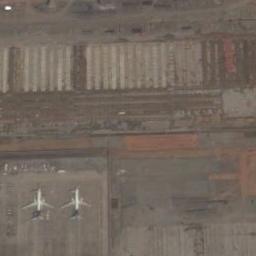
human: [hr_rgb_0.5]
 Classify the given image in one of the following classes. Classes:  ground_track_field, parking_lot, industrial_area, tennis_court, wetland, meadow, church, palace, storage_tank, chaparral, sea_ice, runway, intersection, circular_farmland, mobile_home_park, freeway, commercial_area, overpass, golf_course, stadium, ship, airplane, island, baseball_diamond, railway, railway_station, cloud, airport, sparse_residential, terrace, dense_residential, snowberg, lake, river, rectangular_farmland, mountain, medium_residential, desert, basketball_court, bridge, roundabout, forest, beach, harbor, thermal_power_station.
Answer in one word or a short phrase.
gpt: airplane